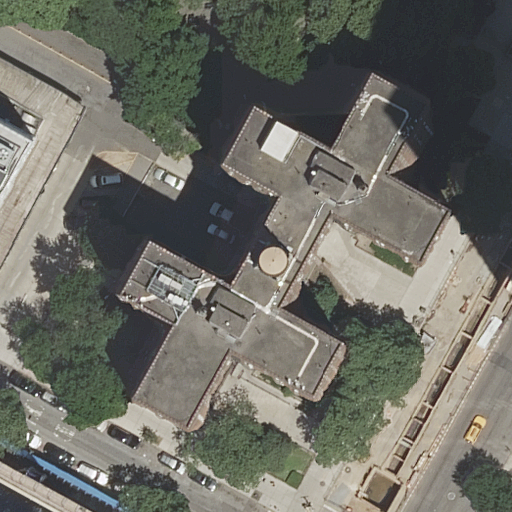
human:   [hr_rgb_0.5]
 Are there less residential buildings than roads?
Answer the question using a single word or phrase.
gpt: yes

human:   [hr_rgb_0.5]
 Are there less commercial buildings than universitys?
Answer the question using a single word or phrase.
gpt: yes

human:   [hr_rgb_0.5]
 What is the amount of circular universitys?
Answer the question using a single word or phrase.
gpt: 0

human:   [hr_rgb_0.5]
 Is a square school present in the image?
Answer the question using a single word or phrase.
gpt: no

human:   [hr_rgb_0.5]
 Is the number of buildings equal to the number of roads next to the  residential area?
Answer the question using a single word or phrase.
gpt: yes

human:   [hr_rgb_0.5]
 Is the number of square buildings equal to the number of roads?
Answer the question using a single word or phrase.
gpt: no

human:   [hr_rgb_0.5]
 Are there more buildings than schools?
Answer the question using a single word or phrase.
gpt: yes

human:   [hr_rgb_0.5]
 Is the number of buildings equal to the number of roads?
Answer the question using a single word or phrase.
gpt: yes

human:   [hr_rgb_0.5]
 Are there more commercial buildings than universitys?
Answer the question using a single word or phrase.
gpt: no

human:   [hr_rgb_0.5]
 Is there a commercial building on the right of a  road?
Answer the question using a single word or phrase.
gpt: no

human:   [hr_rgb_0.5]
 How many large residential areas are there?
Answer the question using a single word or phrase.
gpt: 0

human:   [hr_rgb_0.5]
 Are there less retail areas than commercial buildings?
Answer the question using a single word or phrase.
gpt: no

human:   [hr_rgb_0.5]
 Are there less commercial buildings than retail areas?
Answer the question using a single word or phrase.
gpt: yes

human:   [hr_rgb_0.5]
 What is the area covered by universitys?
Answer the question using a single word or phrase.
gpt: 4654m2

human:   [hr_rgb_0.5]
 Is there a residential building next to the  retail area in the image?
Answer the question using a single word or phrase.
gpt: yes

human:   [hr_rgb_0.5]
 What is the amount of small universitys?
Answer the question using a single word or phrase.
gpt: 0

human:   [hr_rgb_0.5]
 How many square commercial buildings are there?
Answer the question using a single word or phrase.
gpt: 0

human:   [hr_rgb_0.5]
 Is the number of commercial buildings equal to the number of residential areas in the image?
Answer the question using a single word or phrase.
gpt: no

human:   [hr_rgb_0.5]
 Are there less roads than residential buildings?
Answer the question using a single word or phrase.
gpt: no

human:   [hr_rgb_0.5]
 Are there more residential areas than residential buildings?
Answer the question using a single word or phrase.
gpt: no

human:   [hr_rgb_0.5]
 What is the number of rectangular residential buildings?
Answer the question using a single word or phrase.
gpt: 1

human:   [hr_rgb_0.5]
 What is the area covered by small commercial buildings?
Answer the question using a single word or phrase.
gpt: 0m2

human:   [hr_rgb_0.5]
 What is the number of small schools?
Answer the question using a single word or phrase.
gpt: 0

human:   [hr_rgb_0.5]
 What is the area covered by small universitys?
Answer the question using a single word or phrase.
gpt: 0m2

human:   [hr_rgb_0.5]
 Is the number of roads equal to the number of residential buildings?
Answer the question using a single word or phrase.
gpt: no

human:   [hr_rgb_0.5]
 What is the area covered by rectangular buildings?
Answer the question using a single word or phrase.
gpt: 839m2

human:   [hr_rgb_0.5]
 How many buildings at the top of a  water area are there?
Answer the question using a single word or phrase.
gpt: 0

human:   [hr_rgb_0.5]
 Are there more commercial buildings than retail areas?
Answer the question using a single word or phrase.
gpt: no

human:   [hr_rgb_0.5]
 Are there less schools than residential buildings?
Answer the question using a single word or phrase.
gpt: yes

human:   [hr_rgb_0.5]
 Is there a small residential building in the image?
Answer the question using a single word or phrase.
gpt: yes

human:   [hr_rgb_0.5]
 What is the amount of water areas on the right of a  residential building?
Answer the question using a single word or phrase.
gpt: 0

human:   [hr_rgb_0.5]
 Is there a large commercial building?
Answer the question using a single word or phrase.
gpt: no

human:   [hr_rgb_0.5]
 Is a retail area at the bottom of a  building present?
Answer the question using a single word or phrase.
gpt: no

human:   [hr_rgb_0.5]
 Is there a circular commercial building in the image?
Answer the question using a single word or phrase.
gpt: no

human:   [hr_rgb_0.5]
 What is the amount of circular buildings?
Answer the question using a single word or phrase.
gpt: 0

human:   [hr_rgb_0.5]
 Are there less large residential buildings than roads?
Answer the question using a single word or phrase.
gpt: yes